Question: When creating a new Gradle Project in Eclipse there's a list of Sample Projects to choose from.
What's the difference between each one?

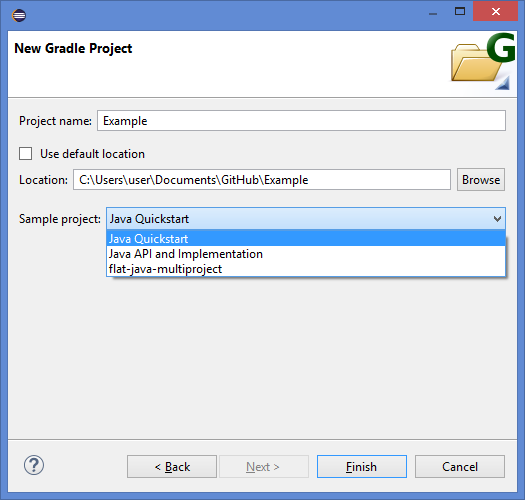
Answer: I've come across with the answer.
The following samples are currently available:
> - <URL>- -
** Note: 'multi-project' samples will result in the creation of several projects in your workspace. Only the root project will get the name you typed into the Wizard. There is currently no mechanism to select names for subprojects. These project's names are simply 'hard-coded' into the sample project(s).